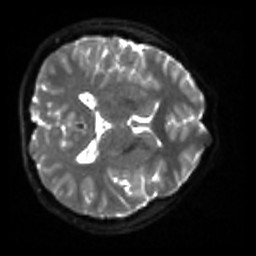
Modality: sbref
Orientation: axial
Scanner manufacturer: siemens
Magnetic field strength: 3 T
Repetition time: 4 s
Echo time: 0.0594 s